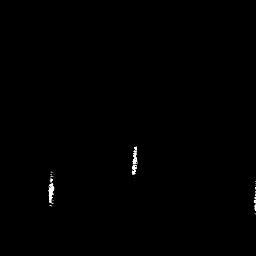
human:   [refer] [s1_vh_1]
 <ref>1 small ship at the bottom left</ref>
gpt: <box>[[16, 66, 21, 80, 0]]</box>

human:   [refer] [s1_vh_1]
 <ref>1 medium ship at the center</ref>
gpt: <box>[[50, 55, 55, 72, 0]]</box>